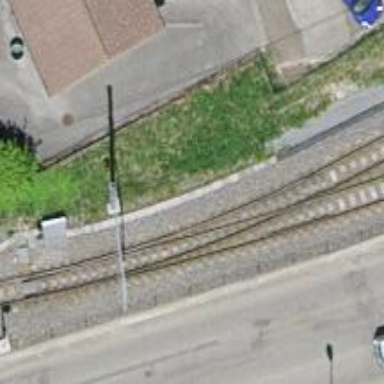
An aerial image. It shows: Railway switch.